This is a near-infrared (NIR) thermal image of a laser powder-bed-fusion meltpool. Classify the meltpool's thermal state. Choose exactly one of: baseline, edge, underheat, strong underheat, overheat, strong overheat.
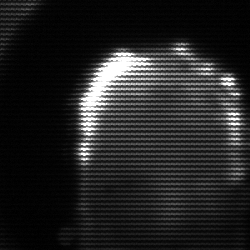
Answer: baseline